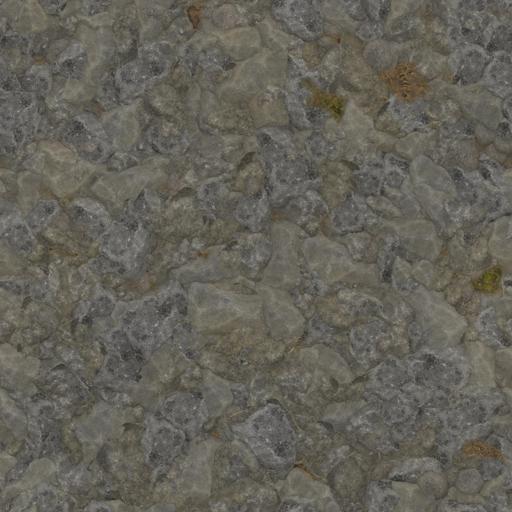
Tags: ground rock rocks stone stones